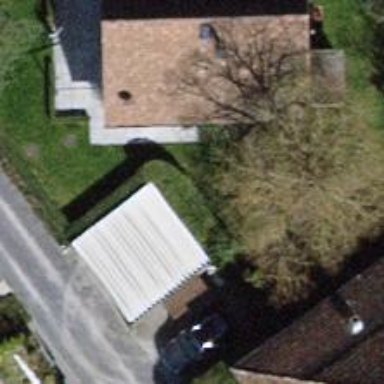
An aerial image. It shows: Carport building.